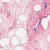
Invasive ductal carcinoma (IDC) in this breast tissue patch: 0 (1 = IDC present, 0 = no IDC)